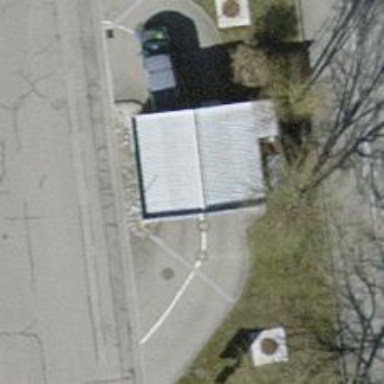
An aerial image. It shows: Fuel station.